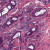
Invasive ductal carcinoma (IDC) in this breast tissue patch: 1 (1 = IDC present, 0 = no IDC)